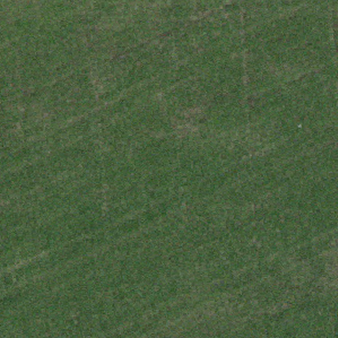
Label: other